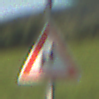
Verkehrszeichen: DoppelkurveRechts
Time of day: MorningAfternoon
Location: Outdoor (Nature)
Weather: PartlyCloudy
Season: NotSpecified
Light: Natural